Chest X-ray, AP view. Patient: 36 years old, sex F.
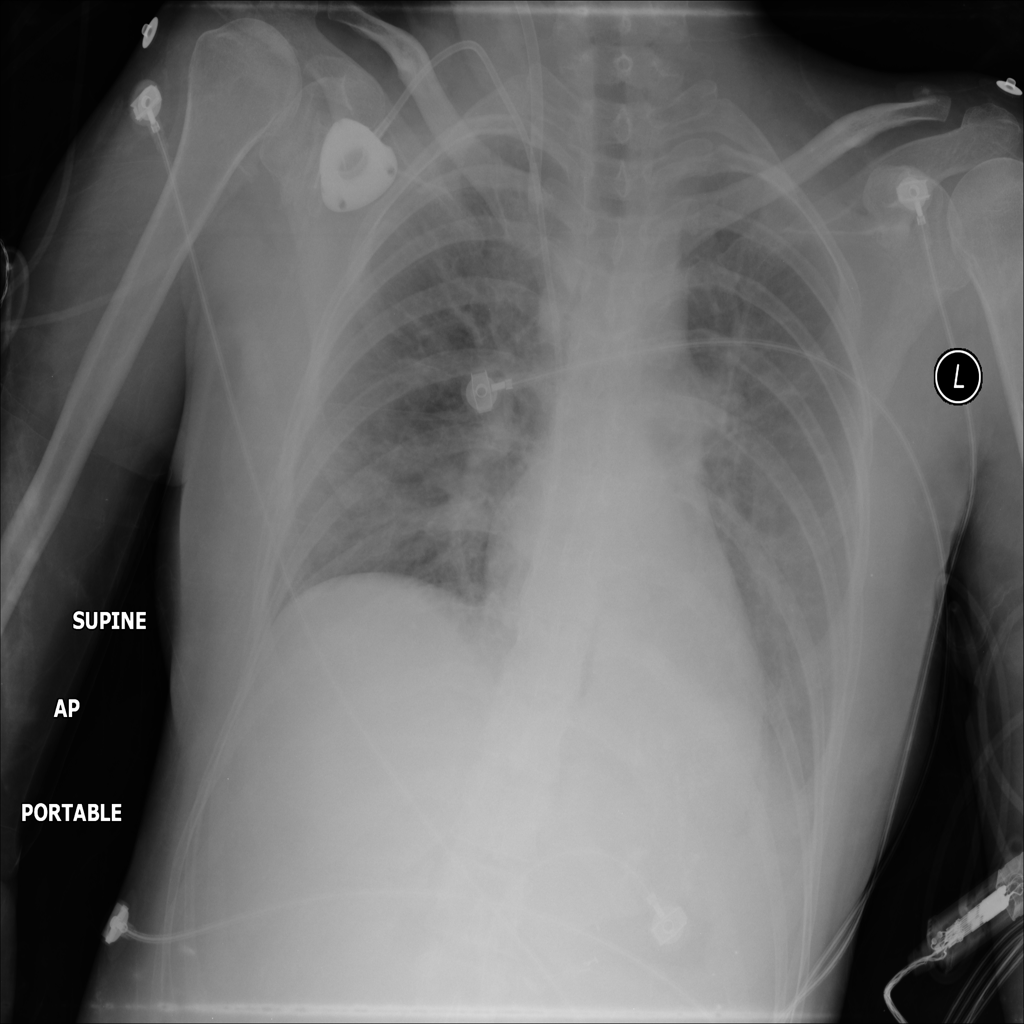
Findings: Effusion, Infiltration